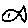
Label: fish